Question: I am getting error while deliver operation for activity.
PFA screen shot for more details.

How would you avoid this error?
Transcript, for search purposes:
'''
Unable to deliver stream "BMG_NONCE": error detected by ClearCase subsystem
ccweb: Warning: Please ensure that the target snapshot view "Nonce_deployment_intg" is up to date and free of hijacked files.
ccweb: Warning: The following activities contain only checked-out version:
activity:Add_Payee_Mgmt@\BMB_PVOB
ccweb: Warning: These changes will NOT be included in this operation.
'mandacks" DOES NOT have permission to perform 'deliver_start- in project 'BMB_2.0@\BMB_PVOB'
Please contact your Project Lead if you need access.
ccweb: Warning: Trigger "Pre_access_control_BMB_PVOB_CVOB_Triger" has refused to let deliver_start proceed.
ccweb: Error: A deliver_start preop trigger does not allow this operation.
ccweb: Error: Unable to do integration.
Unable to deliver stream "BMG_NONCE": error detected by ClearCase subsystem
'''
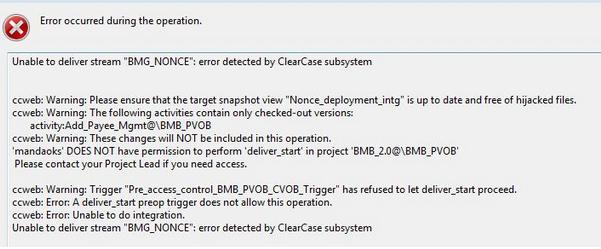
Answer: The warning are not blocking the deliver.
The trigger called 'Pre_access_control_BMP_PVOB_CVOB_Trigger' is.
You need to contact the ClearCase admin in order to see how the user 'mandaoks' can be added to the exclusion list for that trigger, in order to not be blocked by said trigger.